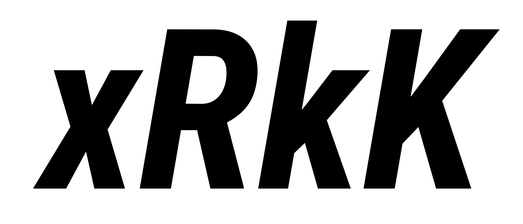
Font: Roboto-Italic_Condensed_Bold_Italic